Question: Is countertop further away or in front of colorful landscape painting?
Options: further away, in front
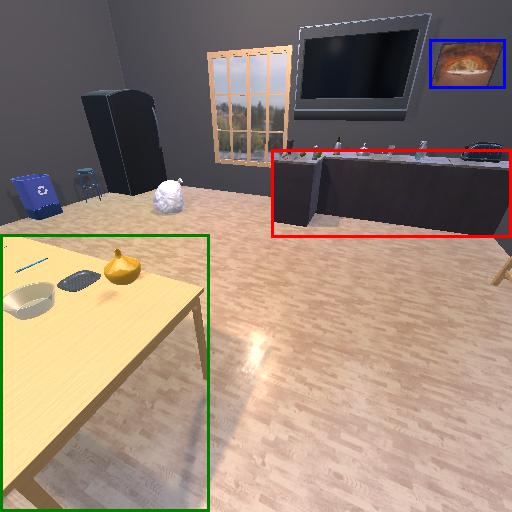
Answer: further away